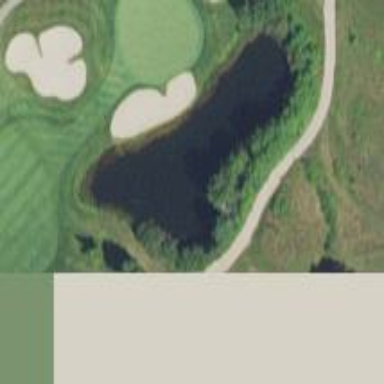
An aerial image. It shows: Water hazard on golf course. The hazard is natural water feature.